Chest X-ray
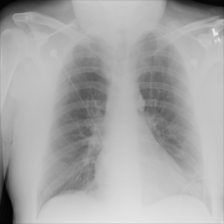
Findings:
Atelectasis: negative
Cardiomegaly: negative
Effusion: negative
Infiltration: negative
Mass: negative
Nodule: negative
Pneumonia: negative
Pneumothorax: negative
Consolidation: negative
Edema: negative
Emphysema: negative
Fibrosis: negative
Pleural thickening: negative
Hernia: negative